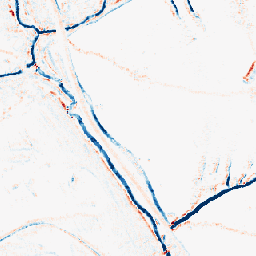
Category: morphological
Decomposition family: morphological_square
Decomposition parameters: operation: average
size: 5
Upsampling method: nearest
Upsampling parameters: scale: 8
Upsampling scale: 8